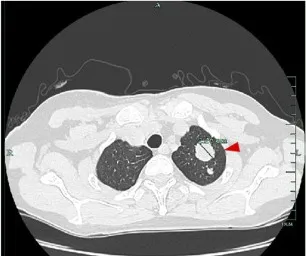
CT and PET-CT images of the patient. (A,B) CT images of the lung at the initial diagnosis showed multiple lung metastasis (shown by the red arrow).
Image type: radiology (ct)